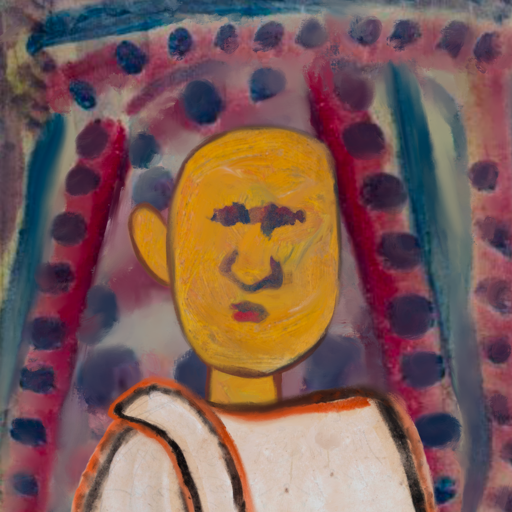
Background: HillGirl, Head And Neck Front: After_Raid, Face Front: In_The_Sun, Bust: Roy_Bahadur, Hair Front: Blank, Head Accessory: Blank, Second Necklace: Blank, Necklace: Blank, Baby: Blank